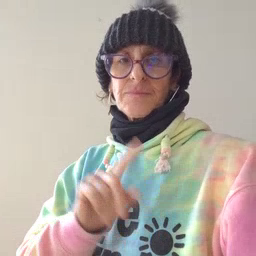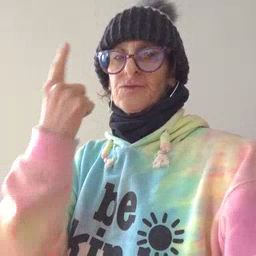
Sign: first